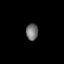
Tissue: lung
Cell type: Epithelial cells
Senescence score: 0.1853
Nuclear area (px): 195
Mean DAPI intensity: 116.497